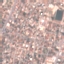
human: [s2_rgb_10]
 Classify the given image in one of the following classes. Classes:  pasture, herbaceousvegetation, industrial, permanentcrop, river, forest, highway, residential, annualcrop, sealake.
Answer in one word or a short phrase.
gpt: Residential